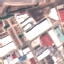
Label: Industrial